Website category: jobs
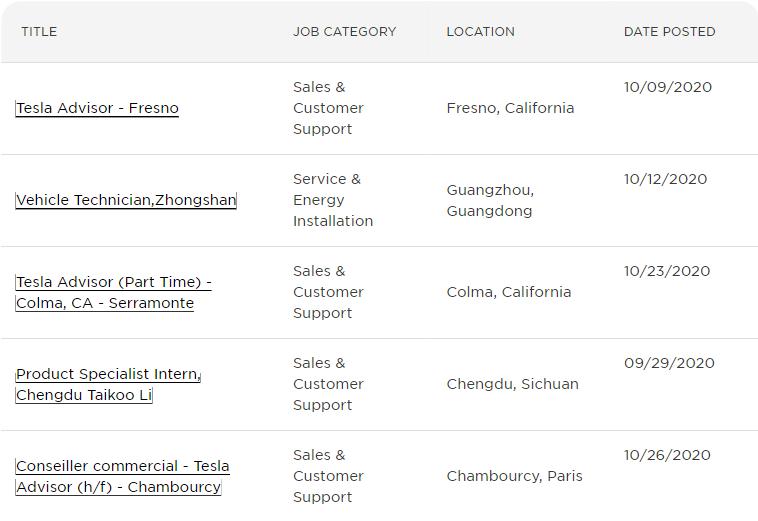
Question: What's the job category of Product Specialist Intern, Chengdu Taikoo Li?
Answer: Sales & Customer Support

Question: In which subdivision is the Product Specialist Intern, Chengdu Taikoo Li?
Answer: Sales & Customer Support

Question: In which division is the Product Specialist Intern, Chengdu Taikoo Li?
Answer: Sales & Customer Support

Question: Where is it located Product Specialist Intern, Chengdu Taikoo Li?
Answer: Sales & Customer Support

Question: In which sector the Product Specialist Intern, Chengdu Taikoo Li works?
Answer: Sales & Customer Support

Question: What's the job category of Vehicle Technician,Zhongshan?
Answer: Service & Energy Installation

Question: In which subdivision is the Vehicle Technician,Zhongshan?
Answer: Service & Energy Installation

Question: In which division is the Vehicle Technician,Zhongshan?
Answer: Service & Energy Installation

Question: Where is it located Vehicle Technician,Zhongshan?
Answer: Service & Energy Installation

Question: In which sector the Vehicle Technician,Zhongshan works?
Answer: Service & Energy Installation

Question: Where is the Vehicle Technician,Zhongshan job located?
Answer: Guangzhou, Guangdong

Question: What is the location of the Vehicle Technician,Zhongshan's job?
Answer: Guangzhou, Guangdong

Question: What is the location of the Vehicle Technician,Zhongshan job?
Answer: Guangzhou, Guangdong

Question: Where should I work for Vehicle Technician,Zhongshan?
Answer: Guangzhou, Guangdong

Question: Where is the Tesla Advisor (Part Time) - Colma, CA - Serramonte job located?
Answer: Colma, California

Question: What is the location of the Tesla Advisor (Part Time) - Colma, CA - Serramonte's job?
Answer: Colma, California

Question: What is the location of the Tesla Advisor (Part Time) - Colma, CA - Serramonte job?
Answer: Colma, California

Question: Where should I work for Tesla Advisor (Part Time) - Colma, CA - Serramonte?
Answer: Colma, California

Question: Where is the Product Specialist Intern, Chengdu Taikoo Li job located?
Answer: Chengdu, Sichuan

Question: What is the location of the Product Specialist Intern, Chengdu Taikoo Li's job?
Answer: Chengdu, Sichuan

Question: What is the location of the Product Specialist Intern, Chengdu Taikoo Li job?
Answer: Chengdu, Sichuan

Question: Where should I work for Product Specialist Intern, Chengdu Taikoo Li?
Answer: Chengdu, Sichuan

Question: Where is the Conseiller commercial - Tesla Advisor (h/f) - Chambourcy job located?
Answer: Chambourcy, Paris

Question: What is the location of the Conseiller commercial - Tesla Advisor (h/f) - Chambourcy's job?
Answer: Chambourcy, Paris

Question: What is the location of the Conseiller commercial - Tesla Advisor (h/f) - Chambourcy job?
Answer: Chambourcy, Paris

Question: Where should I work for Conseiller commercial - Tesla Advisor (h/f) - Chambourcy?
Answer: Chambourcy, Paris

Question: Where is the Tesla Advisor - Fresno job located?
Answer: Fresno, California

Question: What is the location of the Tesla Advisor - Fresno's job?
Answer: Fresno, California

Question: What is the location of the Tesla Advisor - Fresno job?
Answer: Fresno, California

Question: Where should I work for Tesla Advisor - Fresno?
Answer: Fresno, California

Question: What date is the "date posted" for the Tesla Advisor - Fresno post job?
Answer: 10/09/2020

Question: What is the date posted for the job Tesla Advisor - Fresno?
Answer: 10/09/2020

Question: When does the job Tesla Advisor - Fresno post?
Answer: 10/09/2020

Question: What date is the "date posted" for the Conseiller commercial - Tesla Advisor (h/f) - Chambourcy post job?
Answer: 10/26/2020

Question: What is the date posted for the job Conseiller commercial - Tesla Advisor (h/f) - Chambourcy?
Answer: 10/26/2020

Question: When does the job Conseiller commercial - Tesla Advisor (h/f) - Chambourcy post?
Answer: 10/26/2020

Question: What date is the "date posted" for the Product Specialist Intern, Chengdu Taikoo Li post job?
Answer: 09/29/2020

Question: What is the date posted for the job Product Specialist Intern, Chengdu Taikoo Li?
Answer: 09/29/2020

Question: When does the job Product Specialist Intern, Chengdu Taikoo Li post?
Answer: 09/29/2020

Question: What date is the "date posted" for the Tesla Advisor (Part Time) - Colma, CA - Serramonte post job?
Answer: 10/23/2020

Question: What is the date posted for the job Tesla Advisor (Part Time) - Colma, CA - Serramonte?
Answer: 10/23/2020

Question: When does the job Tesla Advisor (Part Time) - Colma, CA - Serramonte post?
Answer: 10/23/2020

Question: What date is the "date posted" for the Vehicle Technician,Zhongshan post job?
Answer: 10/12/2020

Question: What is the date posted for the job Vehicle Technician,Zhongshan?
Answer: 10/12/2020

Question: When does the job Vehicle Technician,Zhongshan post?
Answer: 10/12/2020

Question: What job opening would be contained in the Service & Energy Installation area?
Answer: Vehicle Technician,Zhongshan

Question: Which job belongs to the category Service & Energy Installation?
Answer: Vehicle Technician,Zhongshan

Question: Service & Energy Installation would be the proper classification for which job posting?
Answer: Vehicle Technician,Zhongshan

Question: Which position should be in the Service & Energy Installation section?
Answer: Vehicle Technician,Zhongshan

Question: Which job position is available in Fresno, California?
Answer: Tesla Advisor - Fresno

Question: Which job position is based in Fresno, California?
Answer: Tesla Advisor - Fresno

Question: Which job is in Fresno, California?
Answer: Tesla Advisor - Fresno

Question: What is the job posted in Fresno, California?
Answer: Tesla Advisor - Fresno

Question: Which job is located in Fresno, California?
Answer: Tesla Advisor - Fresno

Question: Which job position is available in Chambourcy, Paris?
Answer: Conseiller commercial - Tesla Advisor (h/f) - Chambourcy

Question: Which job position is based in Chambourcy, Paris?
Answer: Conseiller commercial - Tesla Advisor (h/f) - Chambourcy

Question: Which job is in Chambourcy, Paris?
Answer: Conseiller commercial - Tesla Advisor (h/f) - Chambourcy

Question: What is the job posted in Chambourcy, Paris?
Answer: Conseiller commercial - Tesla Advisor (h/f) - Chambourcy

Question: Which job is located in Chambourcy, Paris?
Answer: Conseiller commercial - Tesla Advisor (h/f) - Chambourcy

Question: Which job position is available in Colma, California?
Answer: Tesla Advisor (Part Time) - Colma, CA - Serramonte

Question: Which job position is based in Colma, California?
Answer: Tesla Advisor (Part Time) - Colma, CA - Serramonte

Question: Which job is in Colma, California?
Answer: Tesla Advisor (Part Time) - Colma, CA - Serramonte

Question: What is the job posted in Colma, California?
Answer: Tesla Advisor (Part Time) - Colma, CA - Serramonte

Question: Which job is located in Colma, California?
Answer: Tesla Advisor (Part Time) - Colma, CA - Serramonte